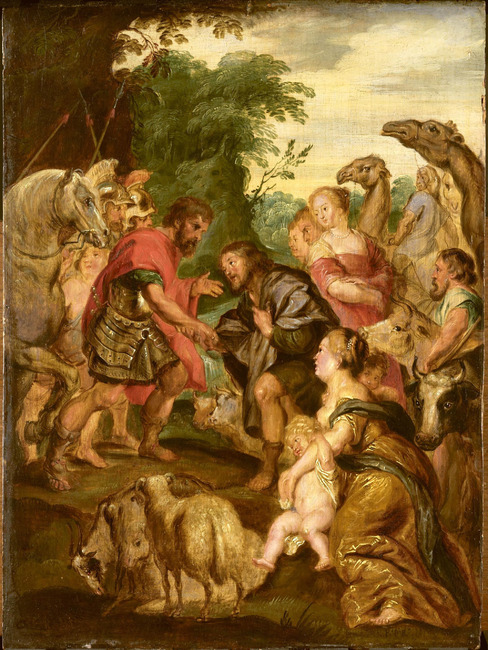
Title: The reconciliation of Esau and Jacob (Genesis 33:3-4)
Artist: after Peter Paul Rubens
Earliest date: 1628
Latest date: 1628
Genre: painting
Iconography: cattle
Keywords: Old Testament and Apocrypha, man, in a landscape, sheep, camel, cow